Question: Facebook removes parameters from url that I used to send using facebook send button.
I have tested my url <URL> there also this same problem exists. I have checked with encoded url, but still the problem exists.
Check attached screenshot of debug result
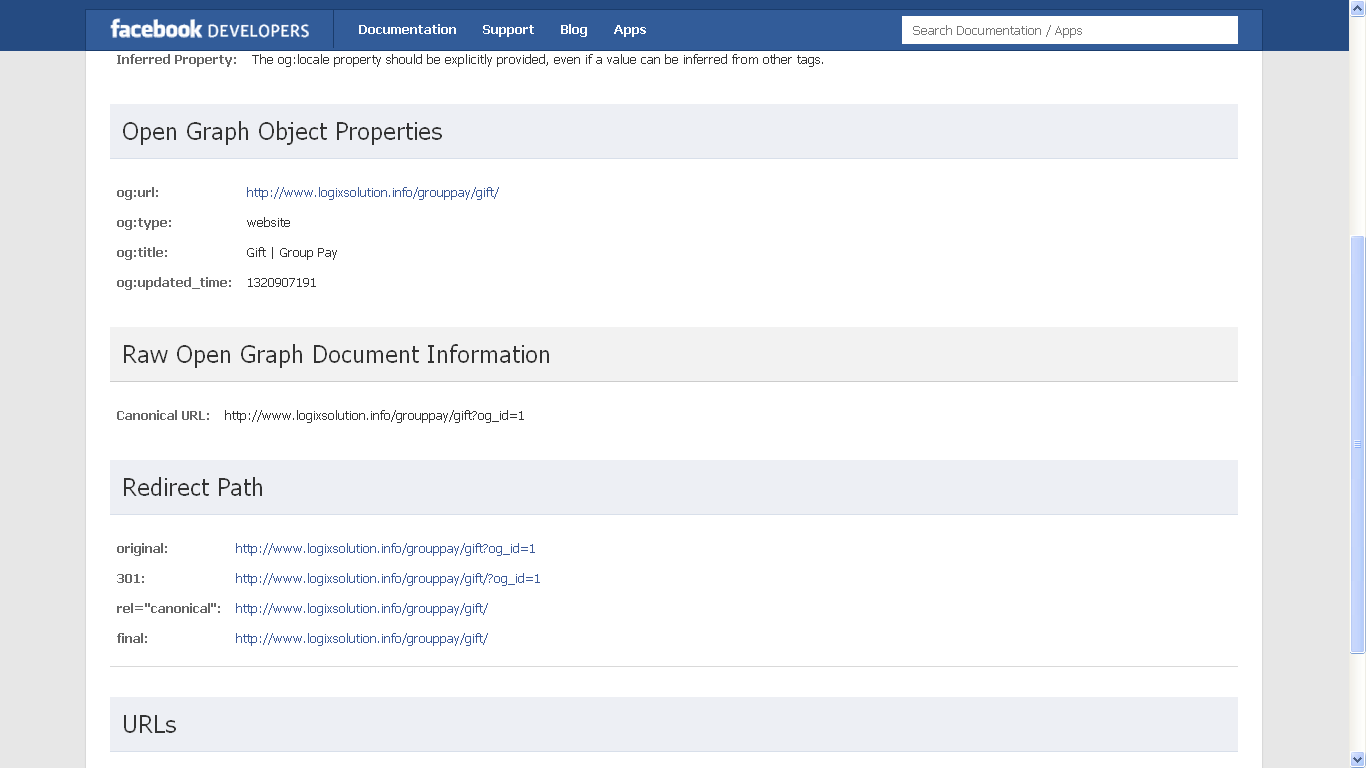
Answer: Look at the bottom of the debug result screenshot you added - it's showing that when accessing 'http://www.logixsolution.info/grouppay/gift?og_id=1' there was
- 'http://www.logixsolution.info/grouppay/gift/?og_id=1'- 'http://www.logixsolution.info/grouppay/gift/'
The final URL in the chain is 'http://www.logixsolution.info/grouppay/gift/' and this is the one the tags are read from
I tested manually and got this too:
'<link rel='canonical' href='http://www.logixsolution.info/grouppay/gift/' />'
Set the canonical URL either there or in the 'og:url' meta tag to be the URL you want the likes/comments/etc to be attributed to and the meta tags to be read from